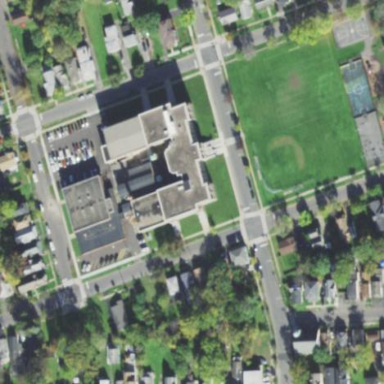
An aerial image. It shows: School building.